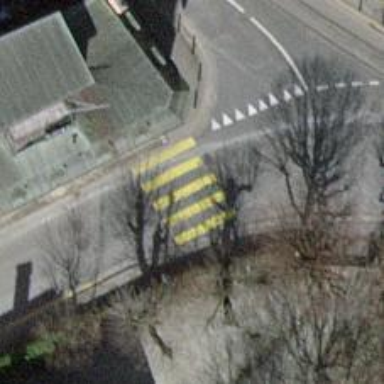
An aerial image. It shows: Uncontrolled crossing on the road.